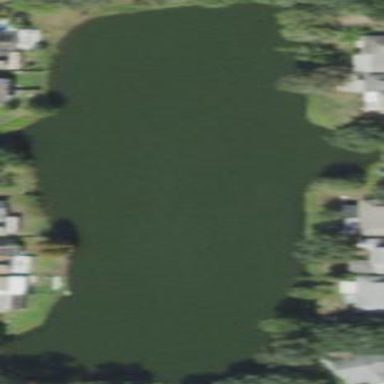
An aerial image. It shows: Pond with natural water.